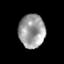
Tissue: prostate
Cell type: T cells
Senescence score: 0.2954
Nuclear area (px): 860
Mean DAPI intensity: 157.174